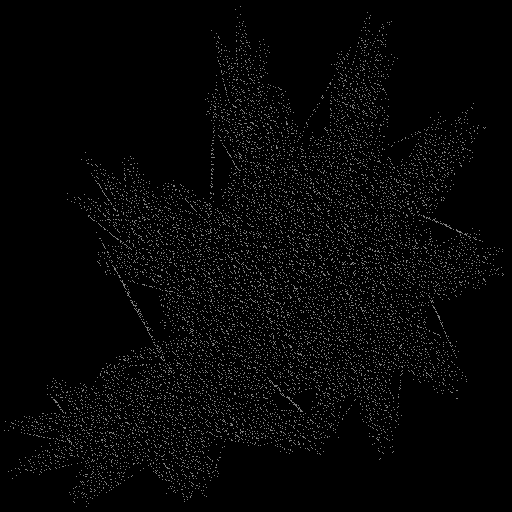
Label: involucre